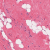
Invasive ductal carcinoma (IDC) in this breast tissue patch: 0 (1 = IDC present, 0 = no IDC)